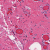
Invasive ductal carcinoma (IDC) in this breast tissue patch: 0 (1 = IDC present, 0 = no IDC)